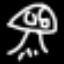
Label: mushroom